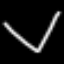
Label: diamond